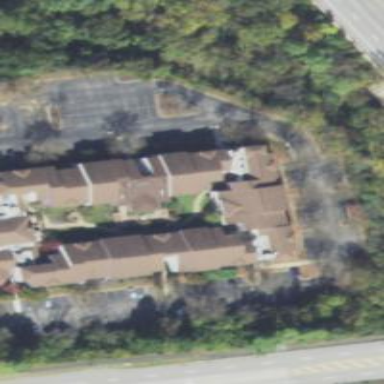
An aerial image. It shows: Hotel building.